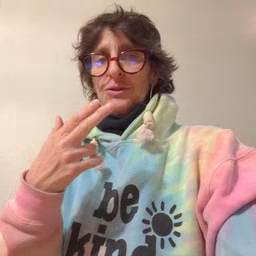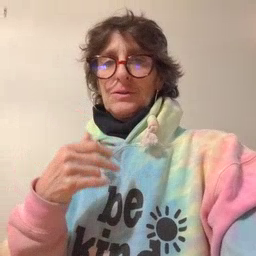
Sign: scissors